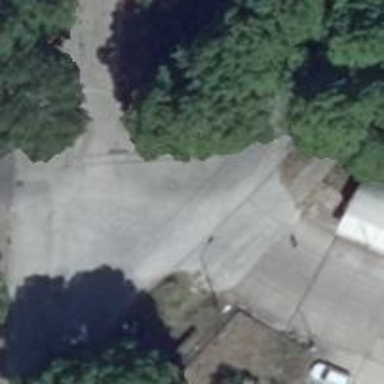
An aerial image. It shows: Abandoned railway.